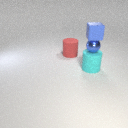
small blue metal sphere above large cyan rubber cylinder